Question: I am using A-Frame, but I cannot see the Enter VR button which is usually on the bottom right corner. Thus I cannot enter VR or fullscreen.

How can I make it show up?
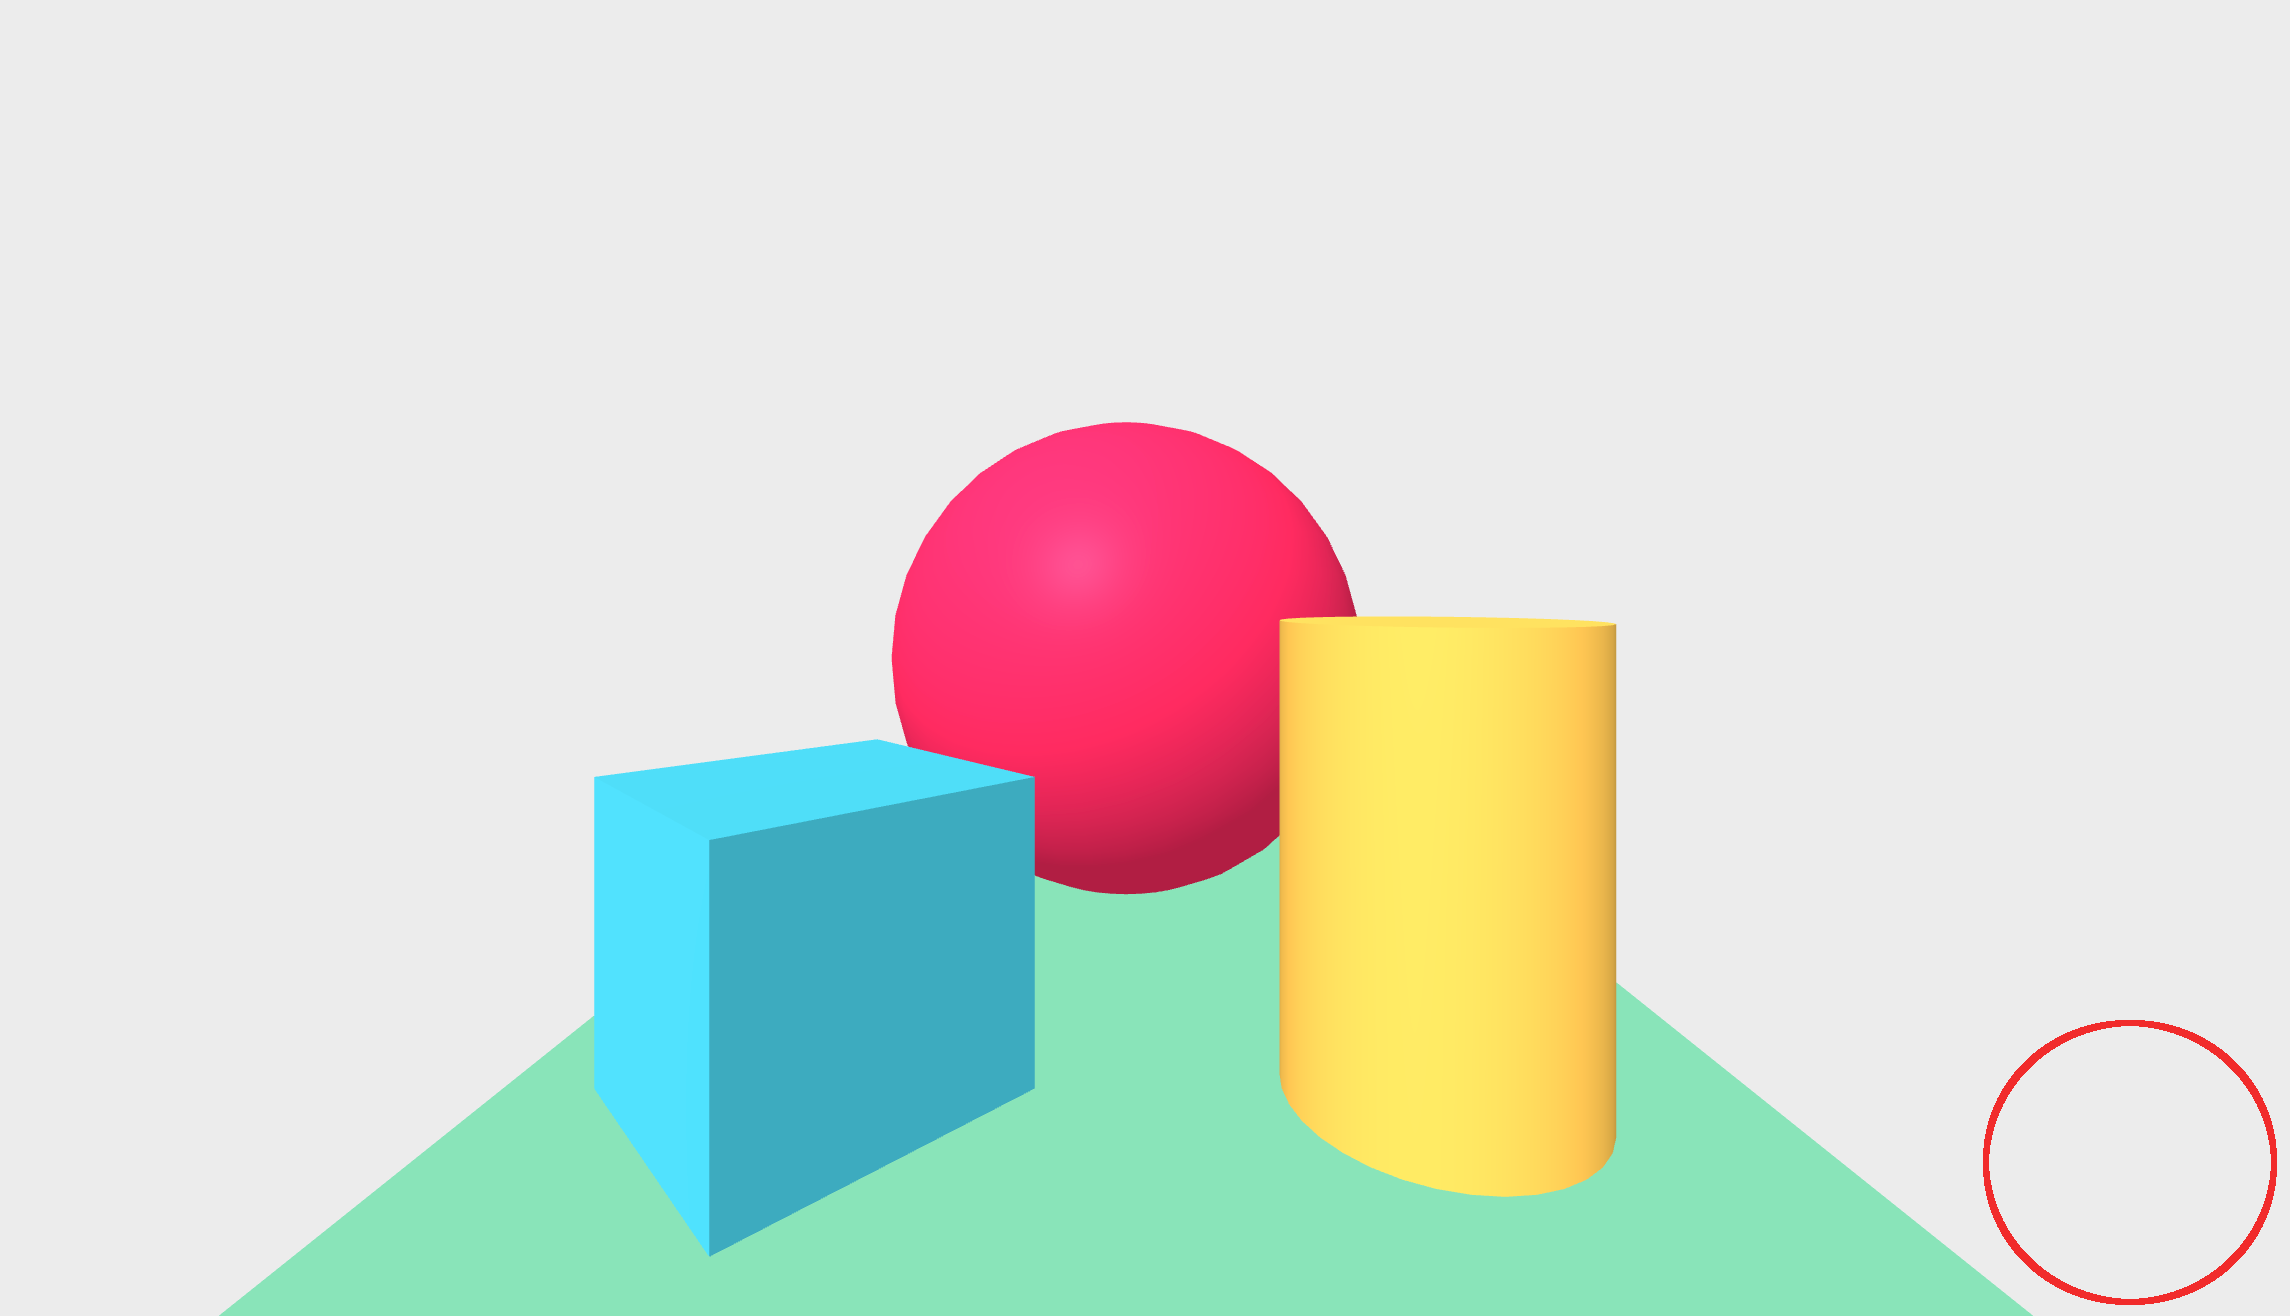
Answer: If your scene is wrapped in a '<div>' then you may have to play with the styling your container. '<a-scene>' is 'position: relative' by default. The canvas and the Enter VR button are 'position: absolute' by default.
This is common if you are using React which requires a render container, or if you are using 'embedded' scenes and putting that in a 'div'.
Try setting the container styles 'position: absolute; height: 100%; width: 100%;'.